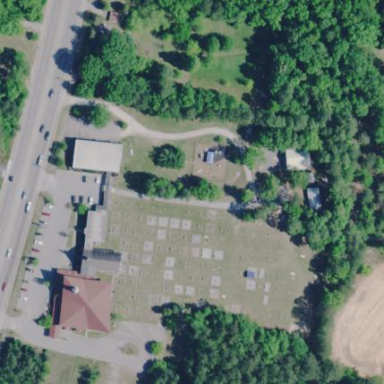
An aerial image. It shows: Cemetery.